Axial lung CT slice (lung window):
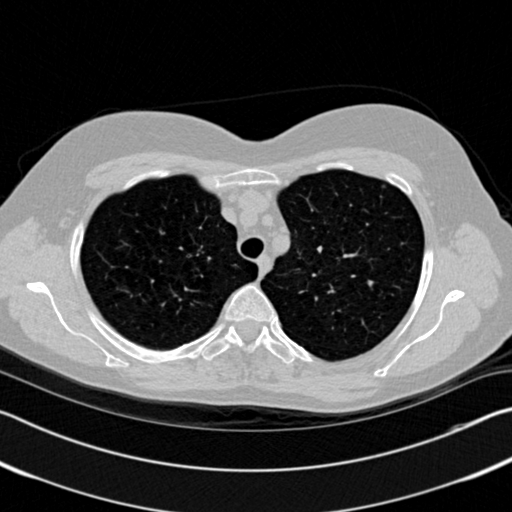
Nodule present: no